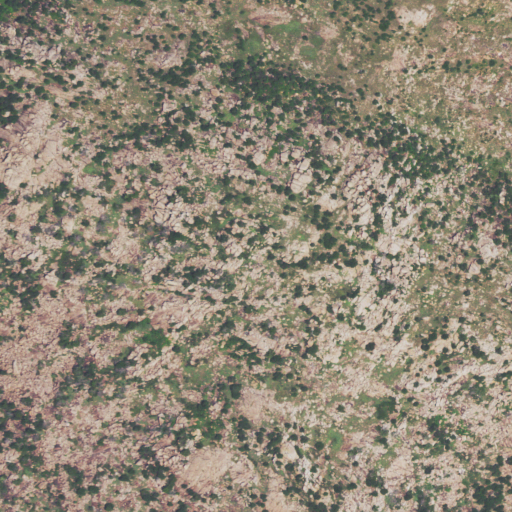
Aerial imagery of mountain in Oklahoma named Mount McKinley containing grassland and shrub